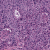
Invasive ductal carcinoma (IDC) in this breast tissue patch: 1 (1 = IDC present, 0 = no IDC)